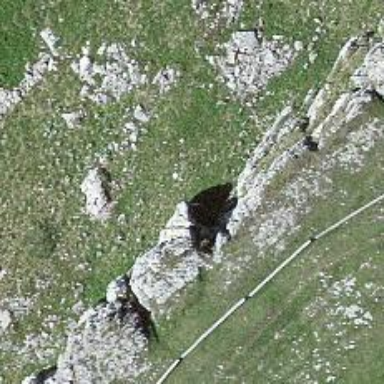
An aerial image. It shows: Cliff in nature.